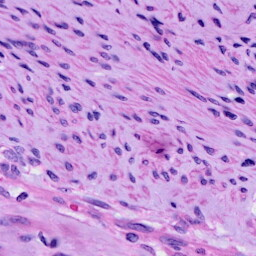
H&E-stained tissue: Cervix